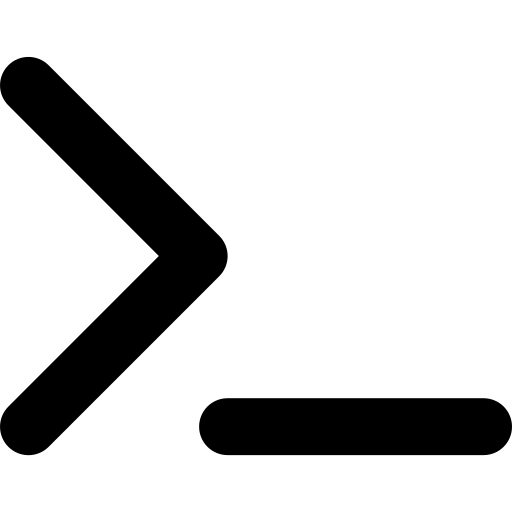
Tags: icon, FontAwesome, fa-icon, solid, terminal